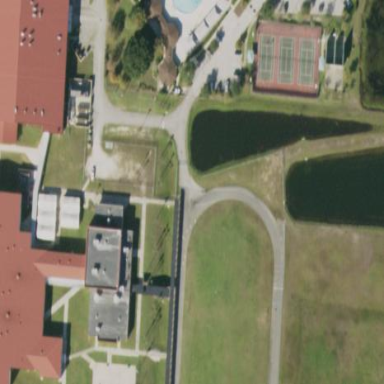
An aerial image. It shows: School.